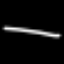
Label: line